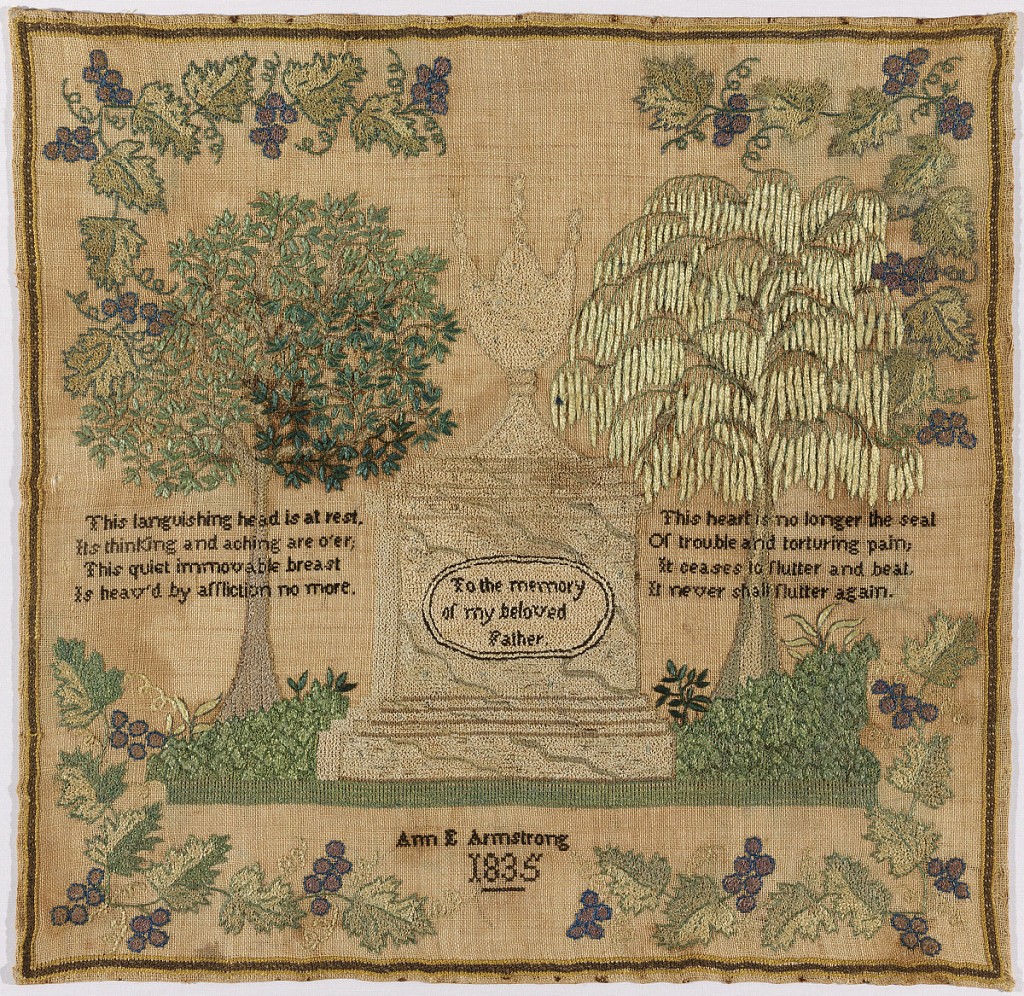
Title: Sampler
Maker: Ann E. Armstrong, American
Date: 1835
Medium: silk embroidery on linen foundation Technique: embroidered on plain weave foundation
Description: A large tomb surmounted by an urn in the center, with the inscription To the memory of my beloved Father. With a tree and a verse on each side, and surrounded by a grape vine border.
The verses read:

This languishing head is at rest
Its thinking and aching are o'er
This quiet immovable breast
Is heav'd by affliction no more

This heart is no longer the seal
Of trouble and torturing pain
It ceases to flutter and beat
It never shall flutter again